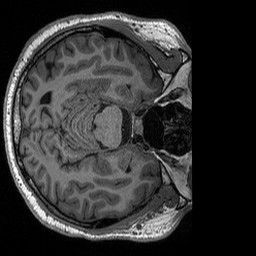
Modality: T1w
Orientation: axial
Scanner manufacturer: siemens
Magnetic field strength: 3 T
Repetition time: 2.3 s
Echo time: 0.00298 s